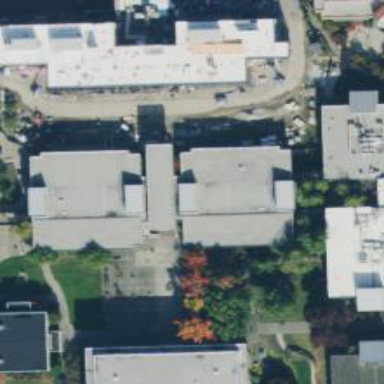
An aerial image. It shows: Footway with buildings that have overhangs.